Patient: sex M, age 36
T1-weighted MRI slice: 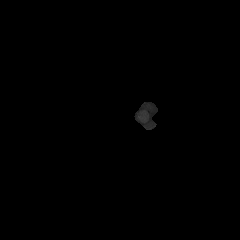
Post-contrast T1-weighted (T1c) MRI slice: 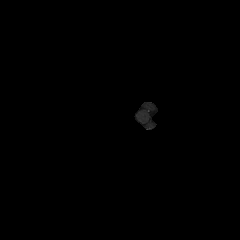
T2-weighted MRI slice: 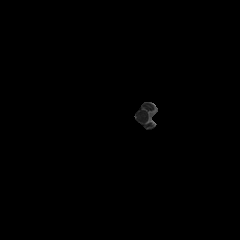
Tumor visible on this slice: no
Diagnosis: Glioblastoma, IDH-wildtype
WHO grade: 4